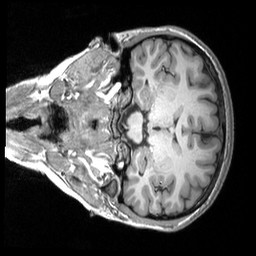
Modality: T1w
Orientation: coronal
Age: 24
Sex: female
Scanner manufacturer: siemens
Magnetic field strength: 3 T
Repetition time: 2.53 s
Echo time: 0.00298 s